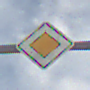
Verkehrszeichen: Vorfahrtsstrasse
Umgebung: Outdoor, Urban
Tageszeit: MorningAfternoon
Wetter: PartlyCloudy
Licht: Natural
Jahreszeit: NotSpecified
Kontrast: HighContrast